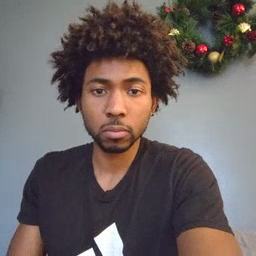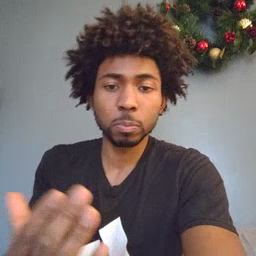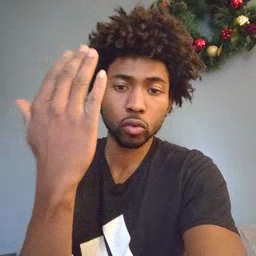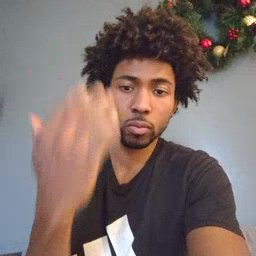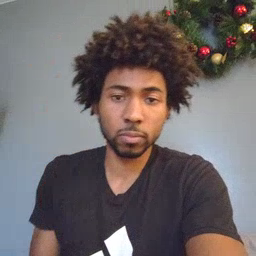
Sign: morning